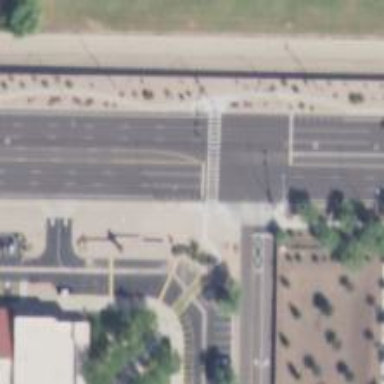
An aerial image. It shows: Solid stop line on the road.